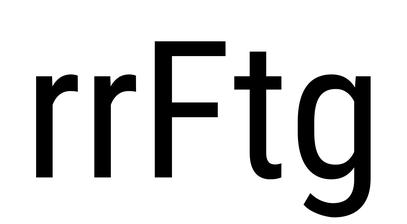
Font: Roboto_Condensed_Regular